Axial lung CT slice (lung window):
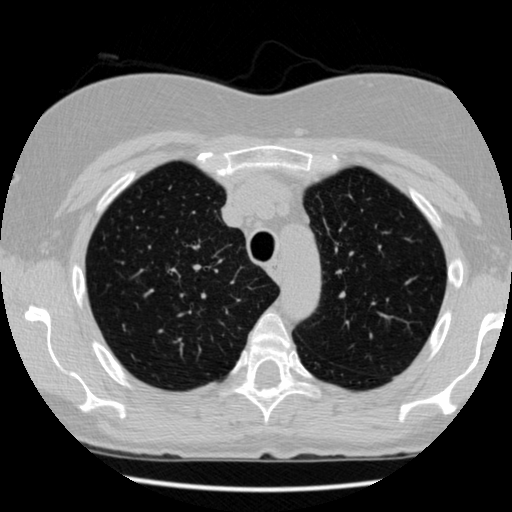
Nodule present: no